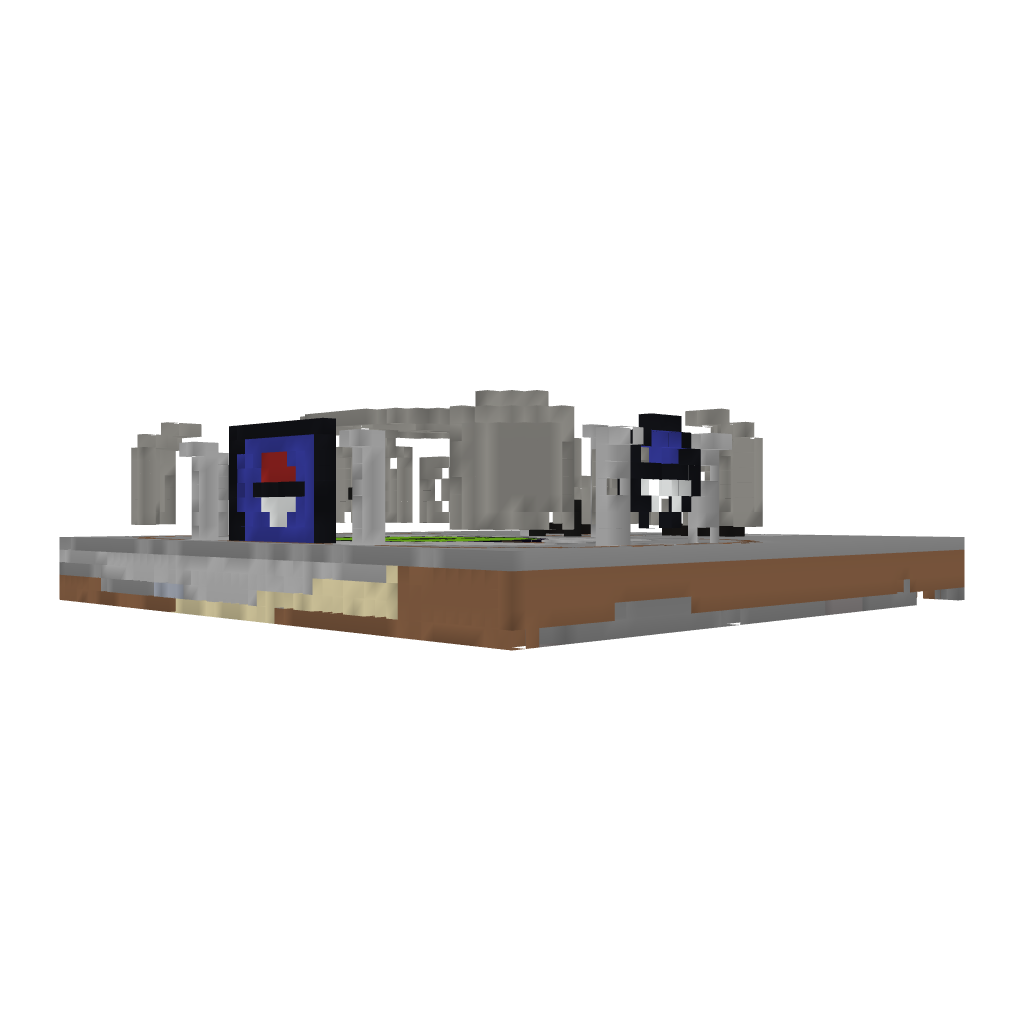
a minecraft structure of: Pixelmon Sacred Water Gym